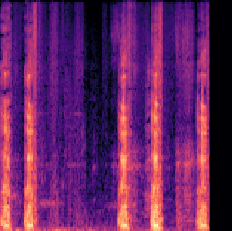
Sound class: Pig